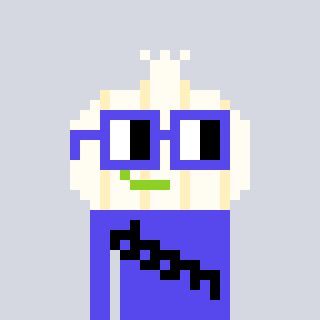
a pixel art character with square blue glasses, a garlic-shaped head and a computerblue-colored body on a cool background